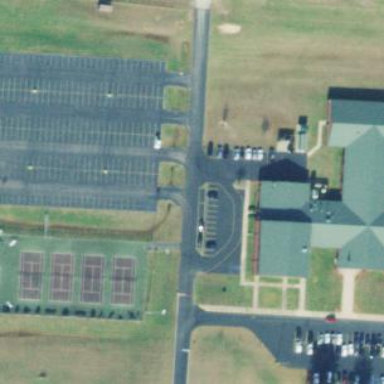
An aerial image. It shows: Parking area with surface.